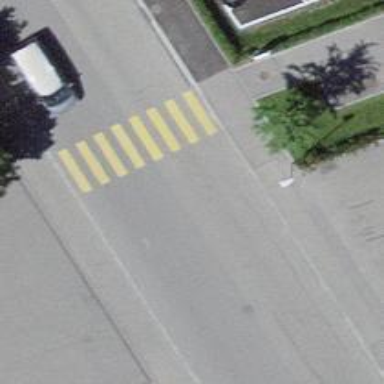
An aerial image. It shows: Uncontrolled zebra crossing on the road.